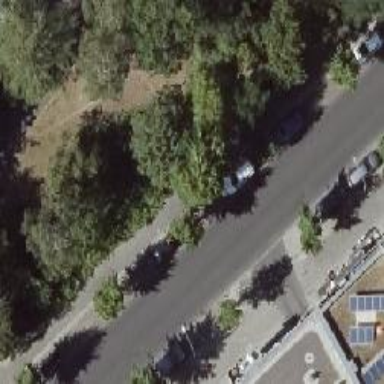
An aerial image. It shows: Avenue of trees.